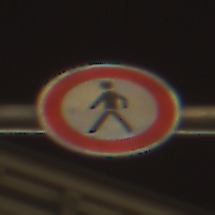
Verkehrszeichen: VerbotFussgaenger
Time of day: Night
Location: Outdoor (Urban)
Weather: Clear
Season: NotSpecified
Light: Artificial